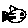
Label: fish